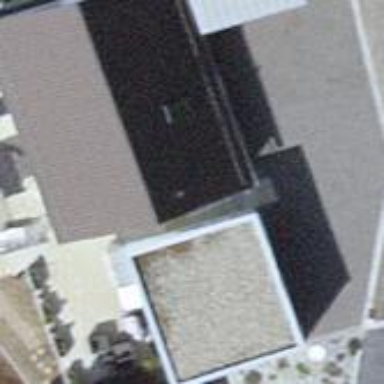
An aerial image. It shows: Building.